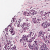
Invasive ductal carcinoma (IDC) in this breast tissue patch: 1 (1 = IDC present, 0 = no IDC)